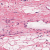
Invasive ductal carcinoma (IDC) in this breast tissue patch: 0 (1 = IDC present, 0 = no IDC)